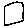
Label: square